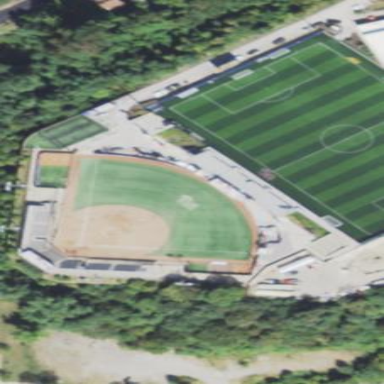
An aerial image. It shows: Pitch with artificial turf designed for baseball and softball.